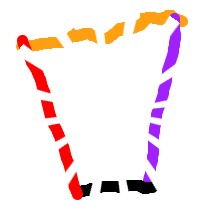
Shape: trapezoid